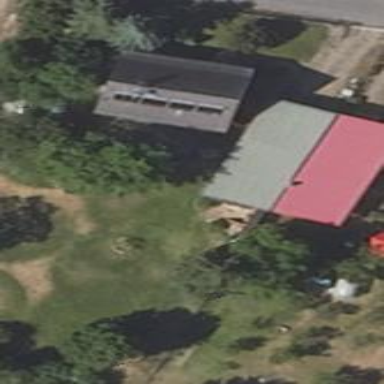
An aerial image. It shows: Shed building.